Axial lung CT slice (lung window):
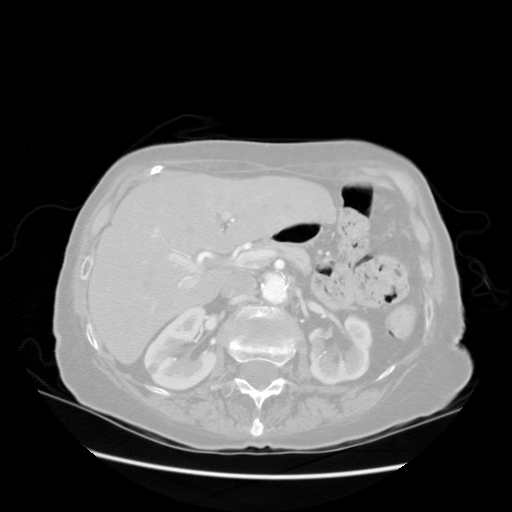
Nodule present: no